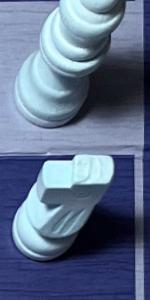
Label: Knight_White